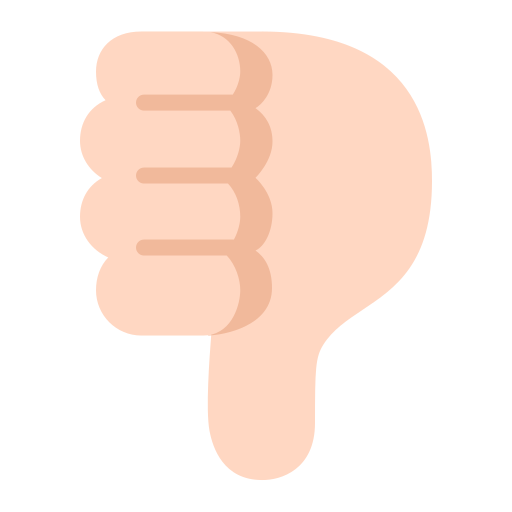
thumbs down flat light